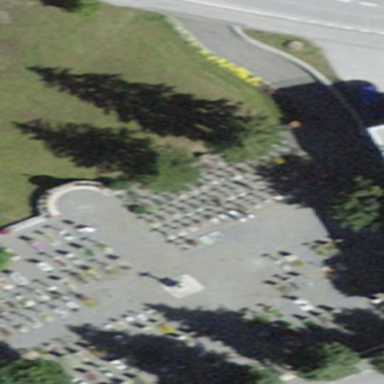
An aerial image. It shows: Graveyard.